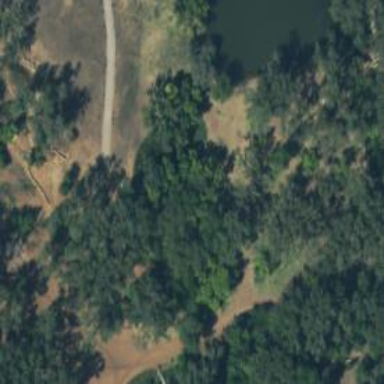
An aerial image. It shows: Disc golf hole.